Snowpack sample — Buffalo Mountain, Silverthorne, Colorado, USA (2/22/26, 2:02 PM MST)
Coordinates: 39.622, -106.113
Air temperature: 33 °F
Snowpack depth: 63 cm
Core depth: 20 cm
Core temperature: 24.8 °F
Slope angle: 11°, slope face: 116°
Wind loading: low
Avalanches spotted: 0
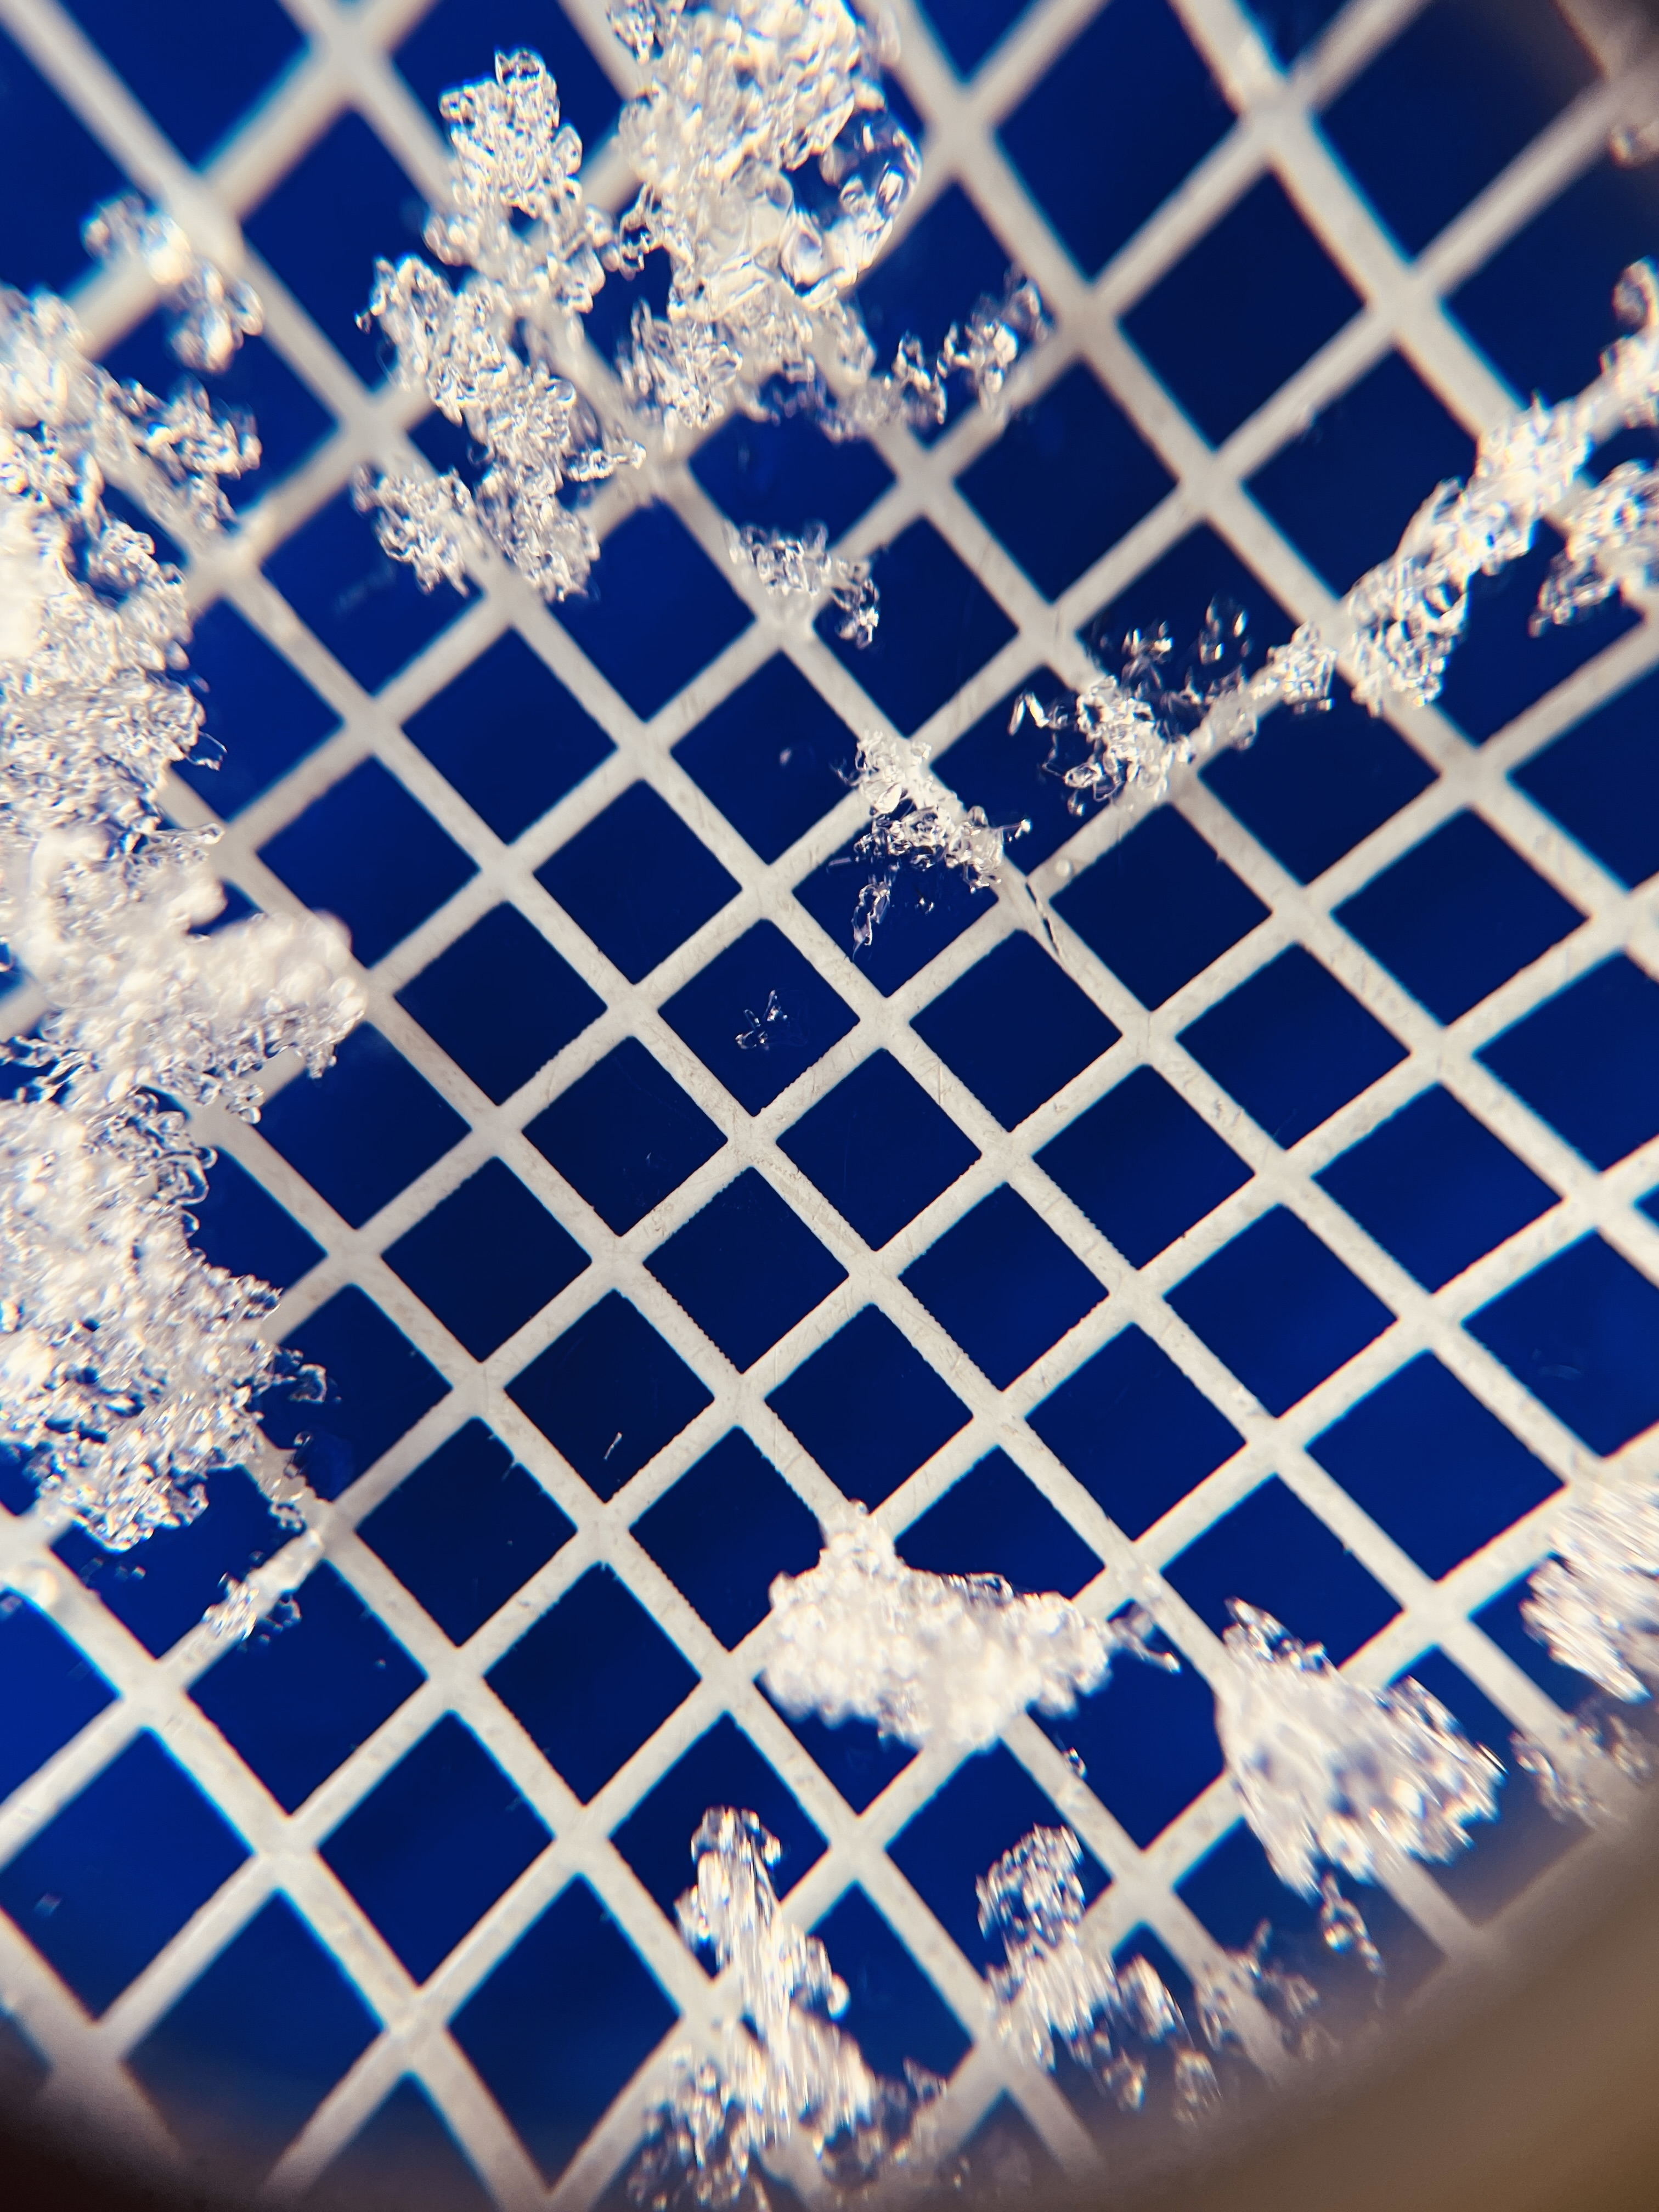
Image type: magnified_profile
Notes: In a firebreak similar to site 1, minimal wind loading with no spotted avalanches (not many faces in view though)